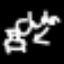
Label: chair